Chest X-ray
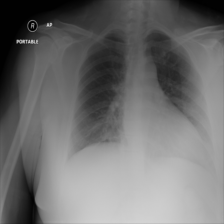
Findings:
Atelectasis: negative
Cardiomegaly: negative
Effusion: positive
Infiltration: negative
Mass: negative
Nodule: negative
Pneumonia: negative
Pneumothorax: positive
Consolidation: negative
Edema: negative
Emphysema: negative
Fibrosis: negative
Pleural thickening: negative
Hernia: negative